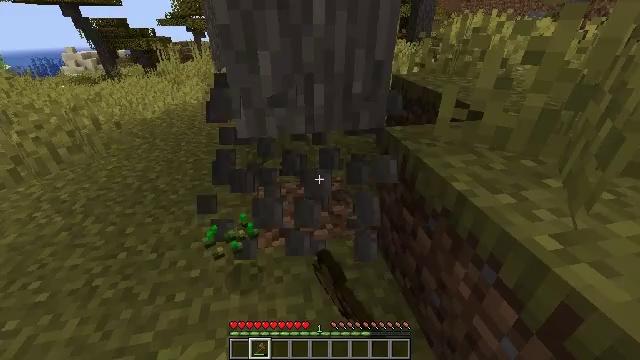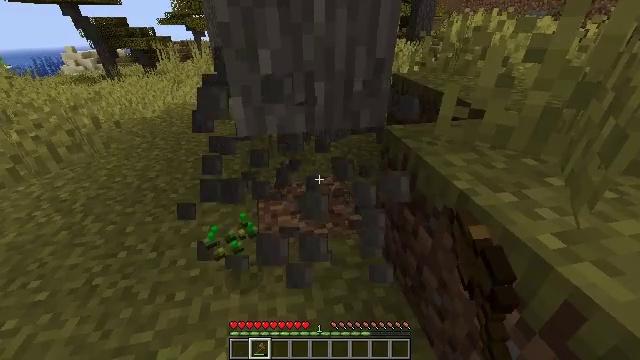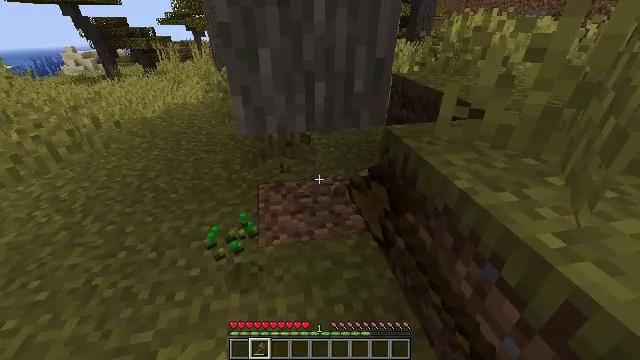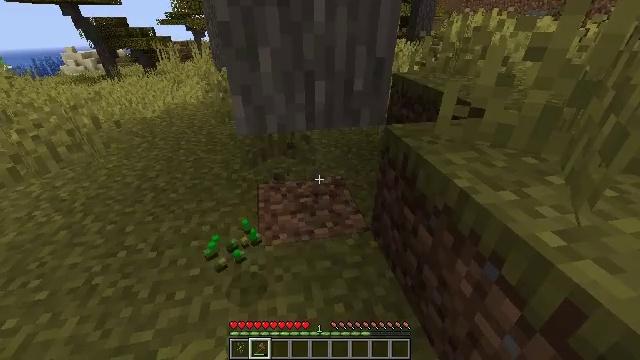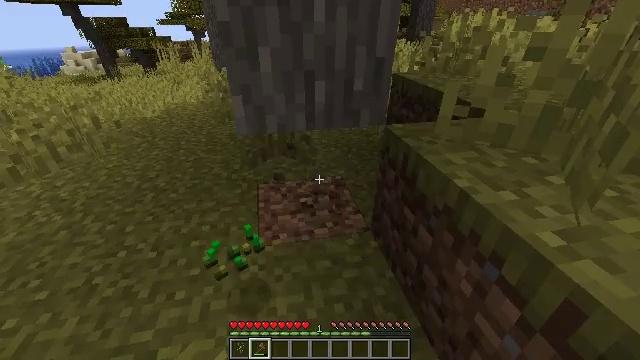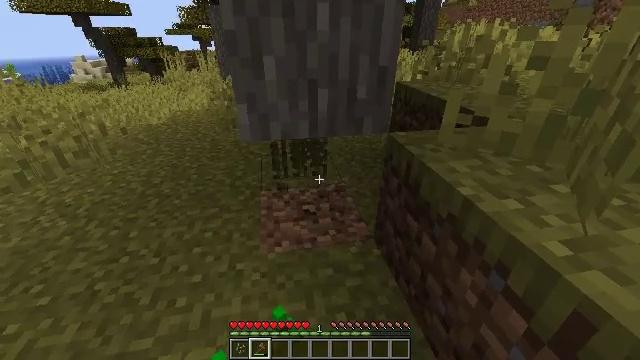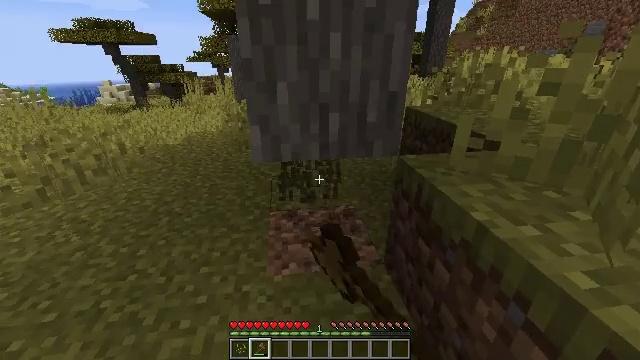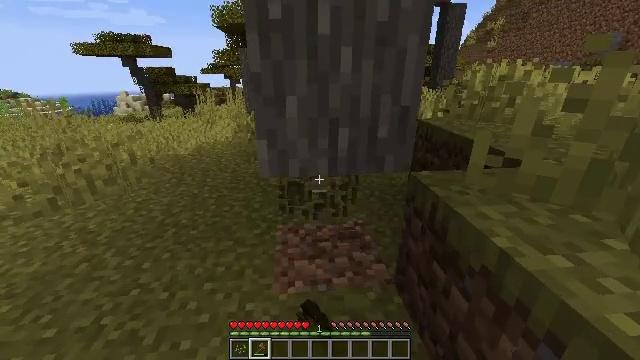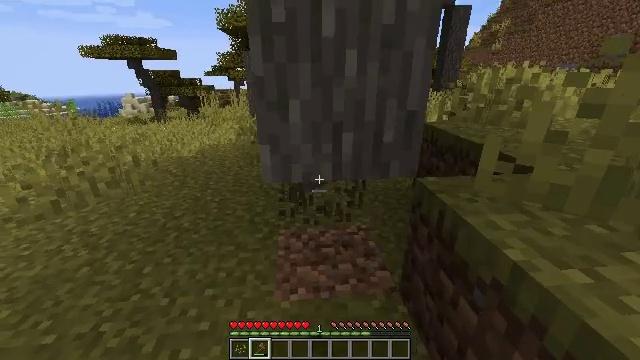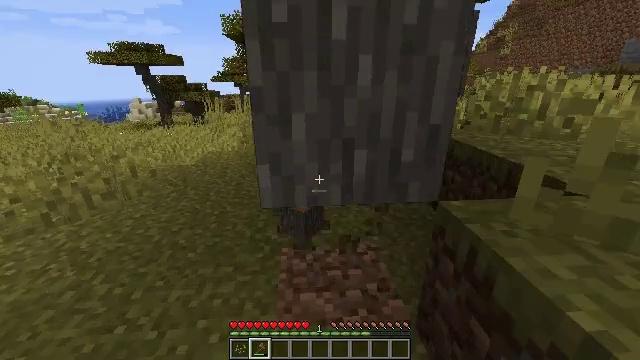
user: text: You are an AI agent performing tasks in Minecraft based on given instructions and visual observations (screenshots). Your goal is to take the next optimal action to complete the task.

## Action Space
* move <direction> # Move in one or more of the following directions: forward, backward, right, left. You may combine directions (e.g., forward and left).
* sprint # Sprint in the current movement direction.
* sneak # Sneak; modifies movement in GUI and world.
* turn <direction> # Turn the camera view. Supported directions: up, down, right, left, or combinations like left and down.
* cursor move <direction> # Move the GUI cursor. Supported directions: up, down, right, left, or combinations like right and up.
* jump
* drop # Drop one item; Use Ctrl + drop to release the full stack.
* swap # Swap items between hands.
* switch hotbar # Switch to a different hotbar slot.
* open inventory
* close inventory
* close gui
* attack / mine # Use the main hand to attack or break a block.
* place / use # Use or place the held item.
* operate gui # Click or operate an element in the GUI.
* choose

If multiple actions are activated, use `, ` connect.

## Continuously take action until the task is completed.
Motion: motion action
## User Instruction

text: Break the grass block.
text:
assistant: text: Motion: attack / mine
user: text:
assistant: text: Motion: attack / mine
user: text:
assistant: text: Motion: attack / mine
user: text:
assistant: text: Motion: attack / mine
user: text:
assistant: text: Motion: turn up, attack / mine
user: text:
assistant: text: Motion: turn left and up, attack / mine
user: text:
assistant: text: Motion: move forward, turn left and up
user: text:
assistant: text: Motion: move forward
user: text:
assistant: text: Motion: move forward, turn left and up
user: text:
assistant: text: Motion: no_op